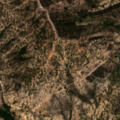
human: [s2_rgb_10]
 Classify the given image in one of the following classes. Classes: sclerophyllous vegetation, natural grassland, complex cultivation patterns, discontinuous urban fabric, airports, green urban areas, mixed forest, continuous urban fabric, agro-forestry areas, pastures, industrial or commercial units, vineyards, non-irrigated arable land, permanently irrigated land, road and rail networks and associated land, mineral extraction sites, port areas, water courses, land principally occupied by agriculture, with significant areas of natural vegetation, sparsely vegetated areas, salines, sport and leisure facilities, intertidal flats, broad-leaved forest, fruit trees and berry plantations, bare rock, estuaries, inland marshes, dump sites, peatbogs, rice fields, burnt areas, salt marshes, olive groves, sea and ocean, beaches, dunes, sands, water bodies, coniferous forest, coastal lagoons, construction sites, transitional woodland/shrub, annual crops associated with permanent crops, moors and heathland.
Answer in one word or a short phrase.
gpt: non-irrigated arable land, complex cultivation patterns, agro-forestry areas, mixed forest